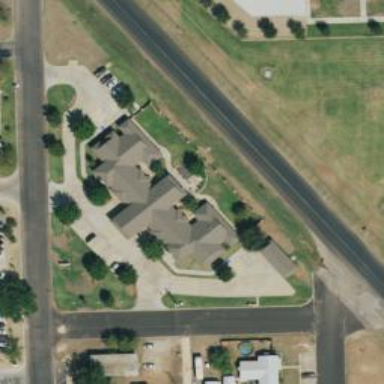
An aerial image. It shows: Building.